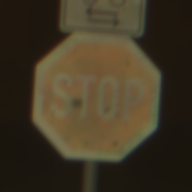
Verkehrszeichen: Stop
Zusatzzeichen oben: RichtungsangabeDurchPfeile9
Umgebung: Outdoor, Urban
Tageszeit: Night
Wetter: Clear
Licht: Artificial
Jahreszeit: NotSpecified
Kontrast: HighContrast